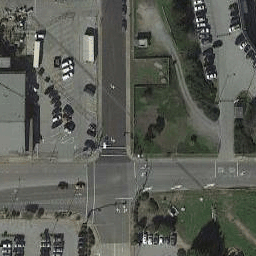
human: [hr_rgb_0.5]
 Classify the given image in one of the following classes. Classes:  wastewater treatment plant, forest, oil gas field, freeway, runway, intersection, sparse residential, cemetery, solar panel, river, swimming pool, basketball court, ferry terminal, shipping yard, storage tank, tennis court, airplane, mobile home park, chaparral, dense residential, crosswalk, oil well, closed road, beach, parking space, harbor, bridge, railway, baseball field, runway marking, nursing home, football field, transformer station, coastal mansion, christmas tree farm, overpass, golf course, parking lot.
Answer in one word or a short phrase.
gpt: intersection